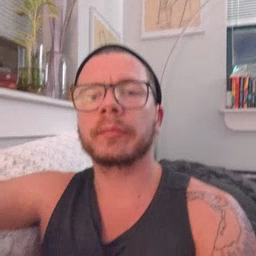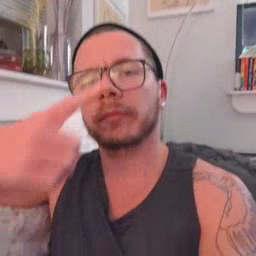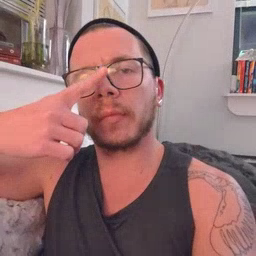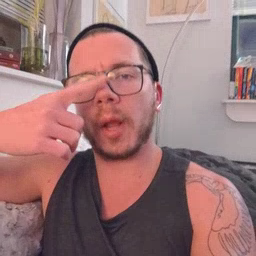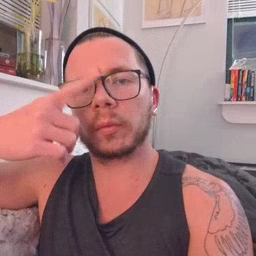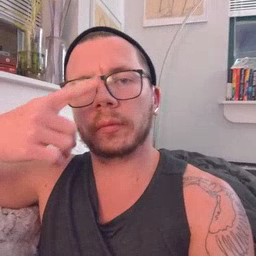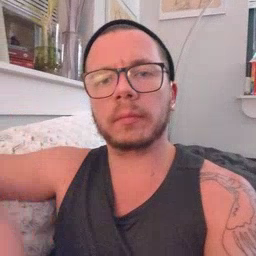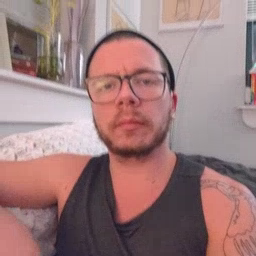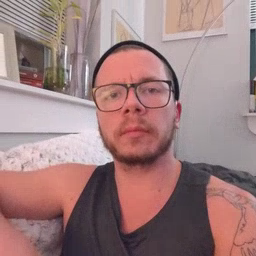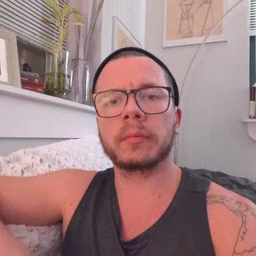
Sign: nose